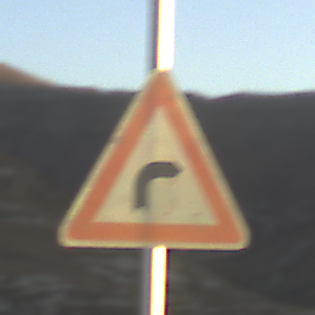
Verkehrszeichen: KurveRechts
Umgebung: Outdoor, Nature
Tageszeit: SunriseSunset
Wetter: Clear
Licht: Natural
Jahreszeit: NotSpecified
Kontrast: HighContrast